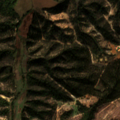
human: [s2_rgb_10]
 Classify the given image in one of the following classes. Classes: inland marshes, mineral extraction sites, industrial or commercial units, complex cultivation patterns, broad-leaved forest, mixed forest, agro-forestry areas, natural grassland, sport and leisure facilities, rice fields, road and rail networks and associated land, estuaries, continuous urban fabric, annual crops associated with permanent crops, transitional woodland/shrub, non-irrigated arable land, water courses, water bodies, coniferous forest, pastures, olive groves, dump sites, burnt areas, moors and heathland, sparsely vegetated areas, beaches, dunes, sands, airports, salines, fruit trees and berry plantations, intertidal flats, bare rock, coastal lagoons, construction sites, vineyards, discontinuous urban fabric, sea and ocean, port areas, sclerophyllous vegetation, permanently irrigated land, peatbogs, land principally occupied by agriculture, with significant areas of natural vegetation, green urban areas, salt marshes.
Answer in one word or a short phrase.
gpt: permanently irrigated land, pastures, land principally occupied by agriculture, with significant areas of natural vegetation, broad-leaved forest